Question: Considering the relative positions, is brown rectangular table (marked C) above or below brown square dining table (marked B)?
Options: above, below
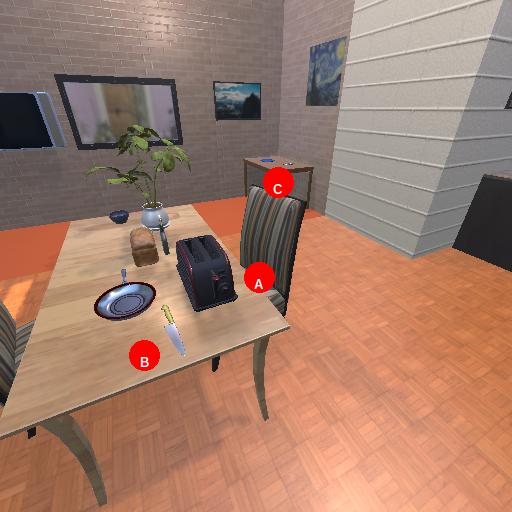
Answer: above